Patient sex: M
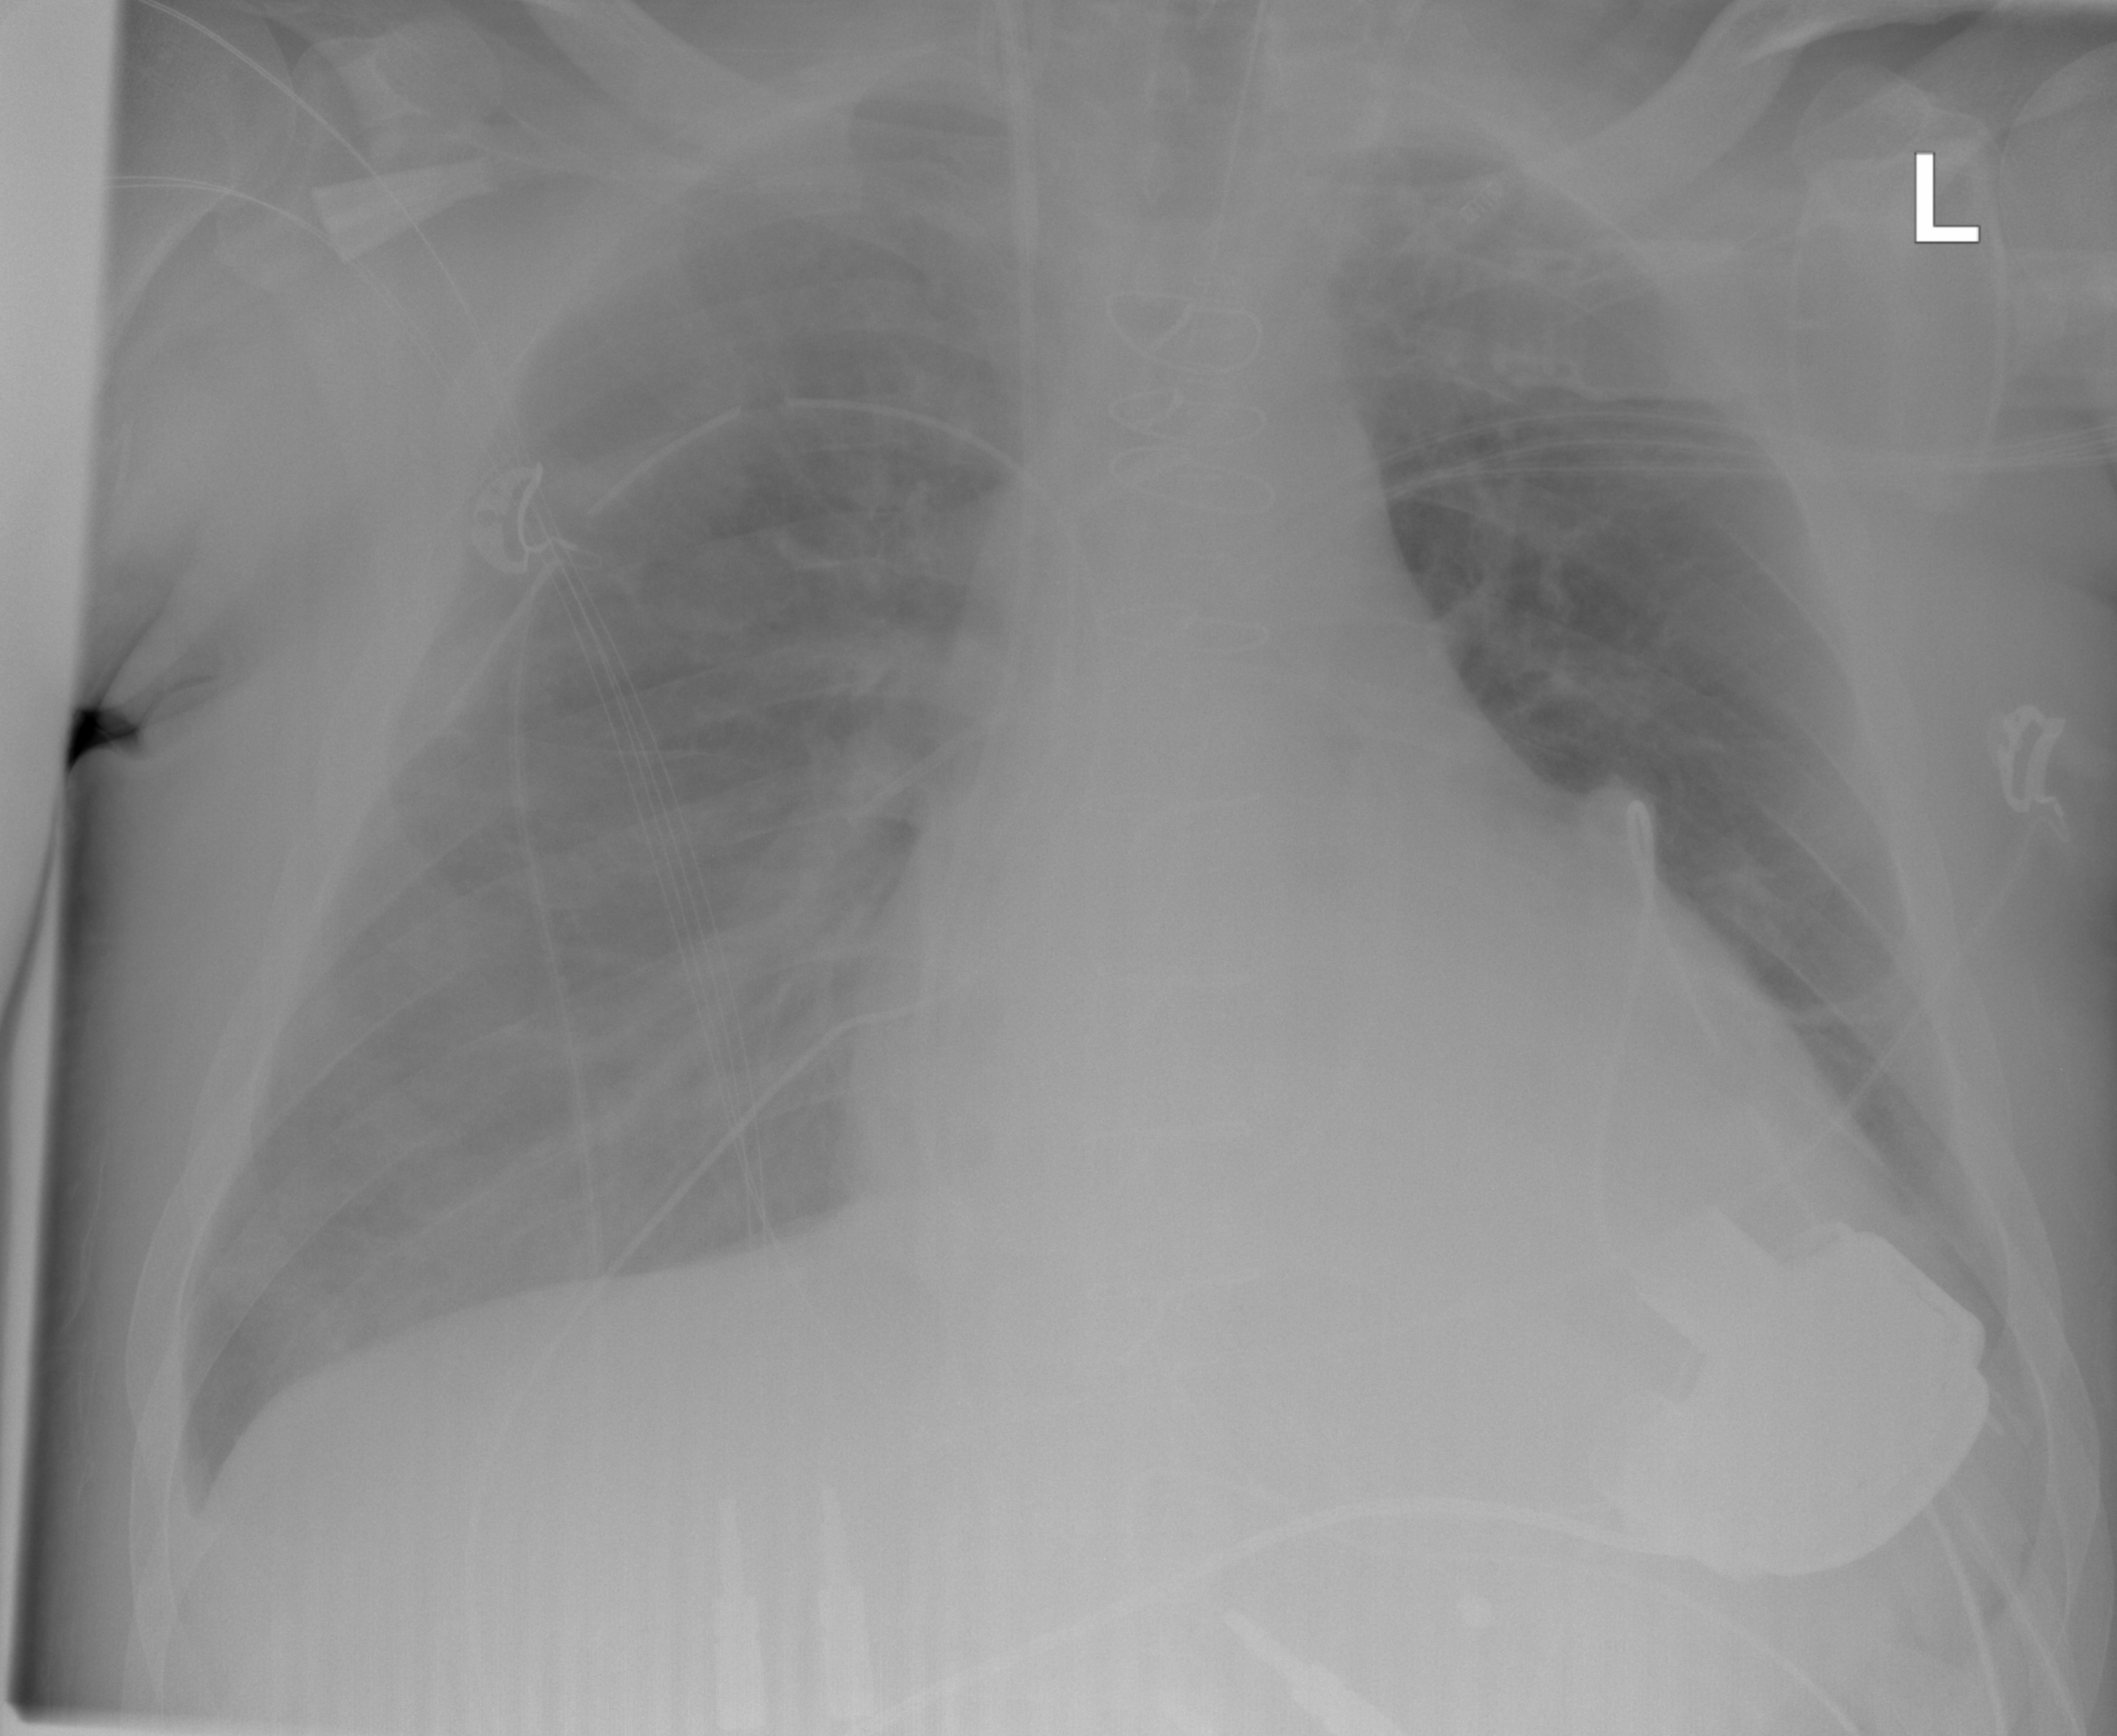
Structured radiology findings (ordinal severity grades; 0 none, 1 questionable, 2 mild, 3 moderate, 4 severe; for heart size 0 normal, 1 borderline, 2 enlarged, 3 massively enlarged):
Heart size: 2
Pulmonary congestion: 2
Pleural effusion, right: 0
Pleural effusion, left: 2
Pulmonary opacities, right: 2
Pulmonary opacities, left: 2
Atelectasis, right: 0
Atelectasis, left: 0